Question: I must confess I'm a bit of a noob when it comes to MSBuild and batch files, so do bear with me ;)
I have a folder structure which looks like this
'''
/src
/SLProject
SLExampleProject.csproj
/WPFProject
WPFExampleProject.csproj
ExampleSolution.sln
Deploy.bat
'''
The solution contains multiple silverlight WPF projects separate by folder at the level of /SLProject and /WPFProject. I am trying to create a batch file 'Deploy.bat' to execute MSBuild on a subset of the Silverlight and WPF Projects, obfuscate the output and xcopy DLLs over to another folder.
I have a problem in my batch file related to MSBuild. When I specify both the Platform and Configuration for the first WPF Project to be build, I get the error "The OutputPath property is not set for project" ...

Here is the line of the batch file that causes the failure
'''
call %windir%\Microsoft.NET\Framework4.0.30319\msbuild.exe
/t:rebuild /p:Configuration=Release /p:Platform="Any CPU"
Abt.Controls.SciChart.Wpf/Abt.Controls.SciChart.Wpf.csproj
'''
Any ideas what I'm doing wrong here? I can confirm there an Output Path set for this project, and the combination of platform=release and configuration=AnyCPU exists for the project being built and its dependencies.
Curiously removing the Platform="Any CPU" and the build is successful ...
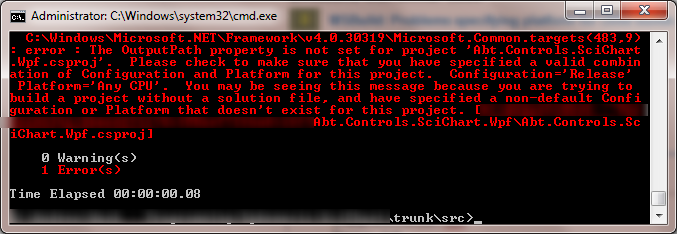
Answer: When building project files directly you must specify a Configuration and Platform combination that is defined in the project file. By default Visual Studio 2010 will only create Debug|x86 and Release|x86 for .NET projects. This isn't a problem when building from a solution file because by default it will map Platforms such as "Any CPU" or "Mixed Platforms" to one of the valid Platforms specified in the project files.
So you have two options, either specify "x86" for the Platform when building from your batch file or create a new Platform configuration for "Any CPU" for each project using the <URL> in Visual Studio. Also, when you create an "Any CPU" Platform for a project it's actually called AnyCPU in the project file, so you will need to specify AnyCPU instead of "Any CPU" in your batch file. However, when building a solution from the command line you will still need to specify "Any CPU", just an annoying inconsistency.